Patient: sex M, age 51
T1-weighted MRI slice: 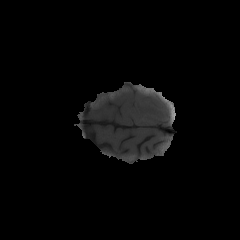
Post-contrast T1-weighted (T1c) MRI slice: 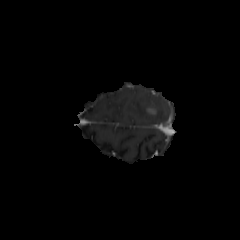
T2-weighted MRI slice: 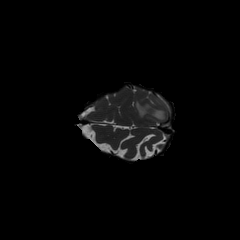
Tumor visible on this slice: yes
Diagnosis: Glioblastoma, IDH-wildtype
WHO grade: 4